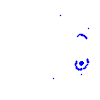
Particle: electron